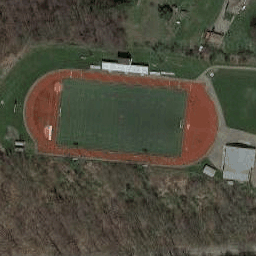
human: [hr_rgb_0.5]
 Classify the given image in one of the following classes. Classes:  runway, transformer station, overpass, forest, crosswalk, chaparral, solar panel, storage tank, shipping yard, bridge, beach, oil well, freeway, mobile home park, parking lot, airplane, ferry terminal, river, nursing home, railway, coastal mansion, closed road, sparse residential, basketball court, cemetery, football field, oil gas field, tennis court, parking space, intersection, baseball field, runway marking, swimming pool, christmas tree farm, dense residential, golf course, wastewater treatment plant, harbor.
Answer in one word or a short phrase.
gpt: football field